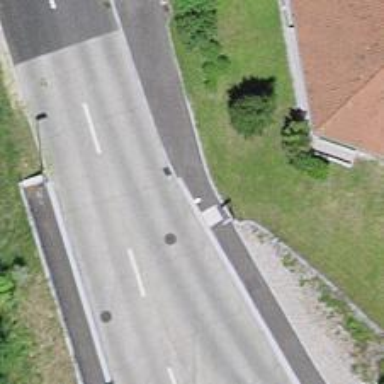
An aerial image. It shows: Platform for public transport is situated by the road.